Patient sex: M
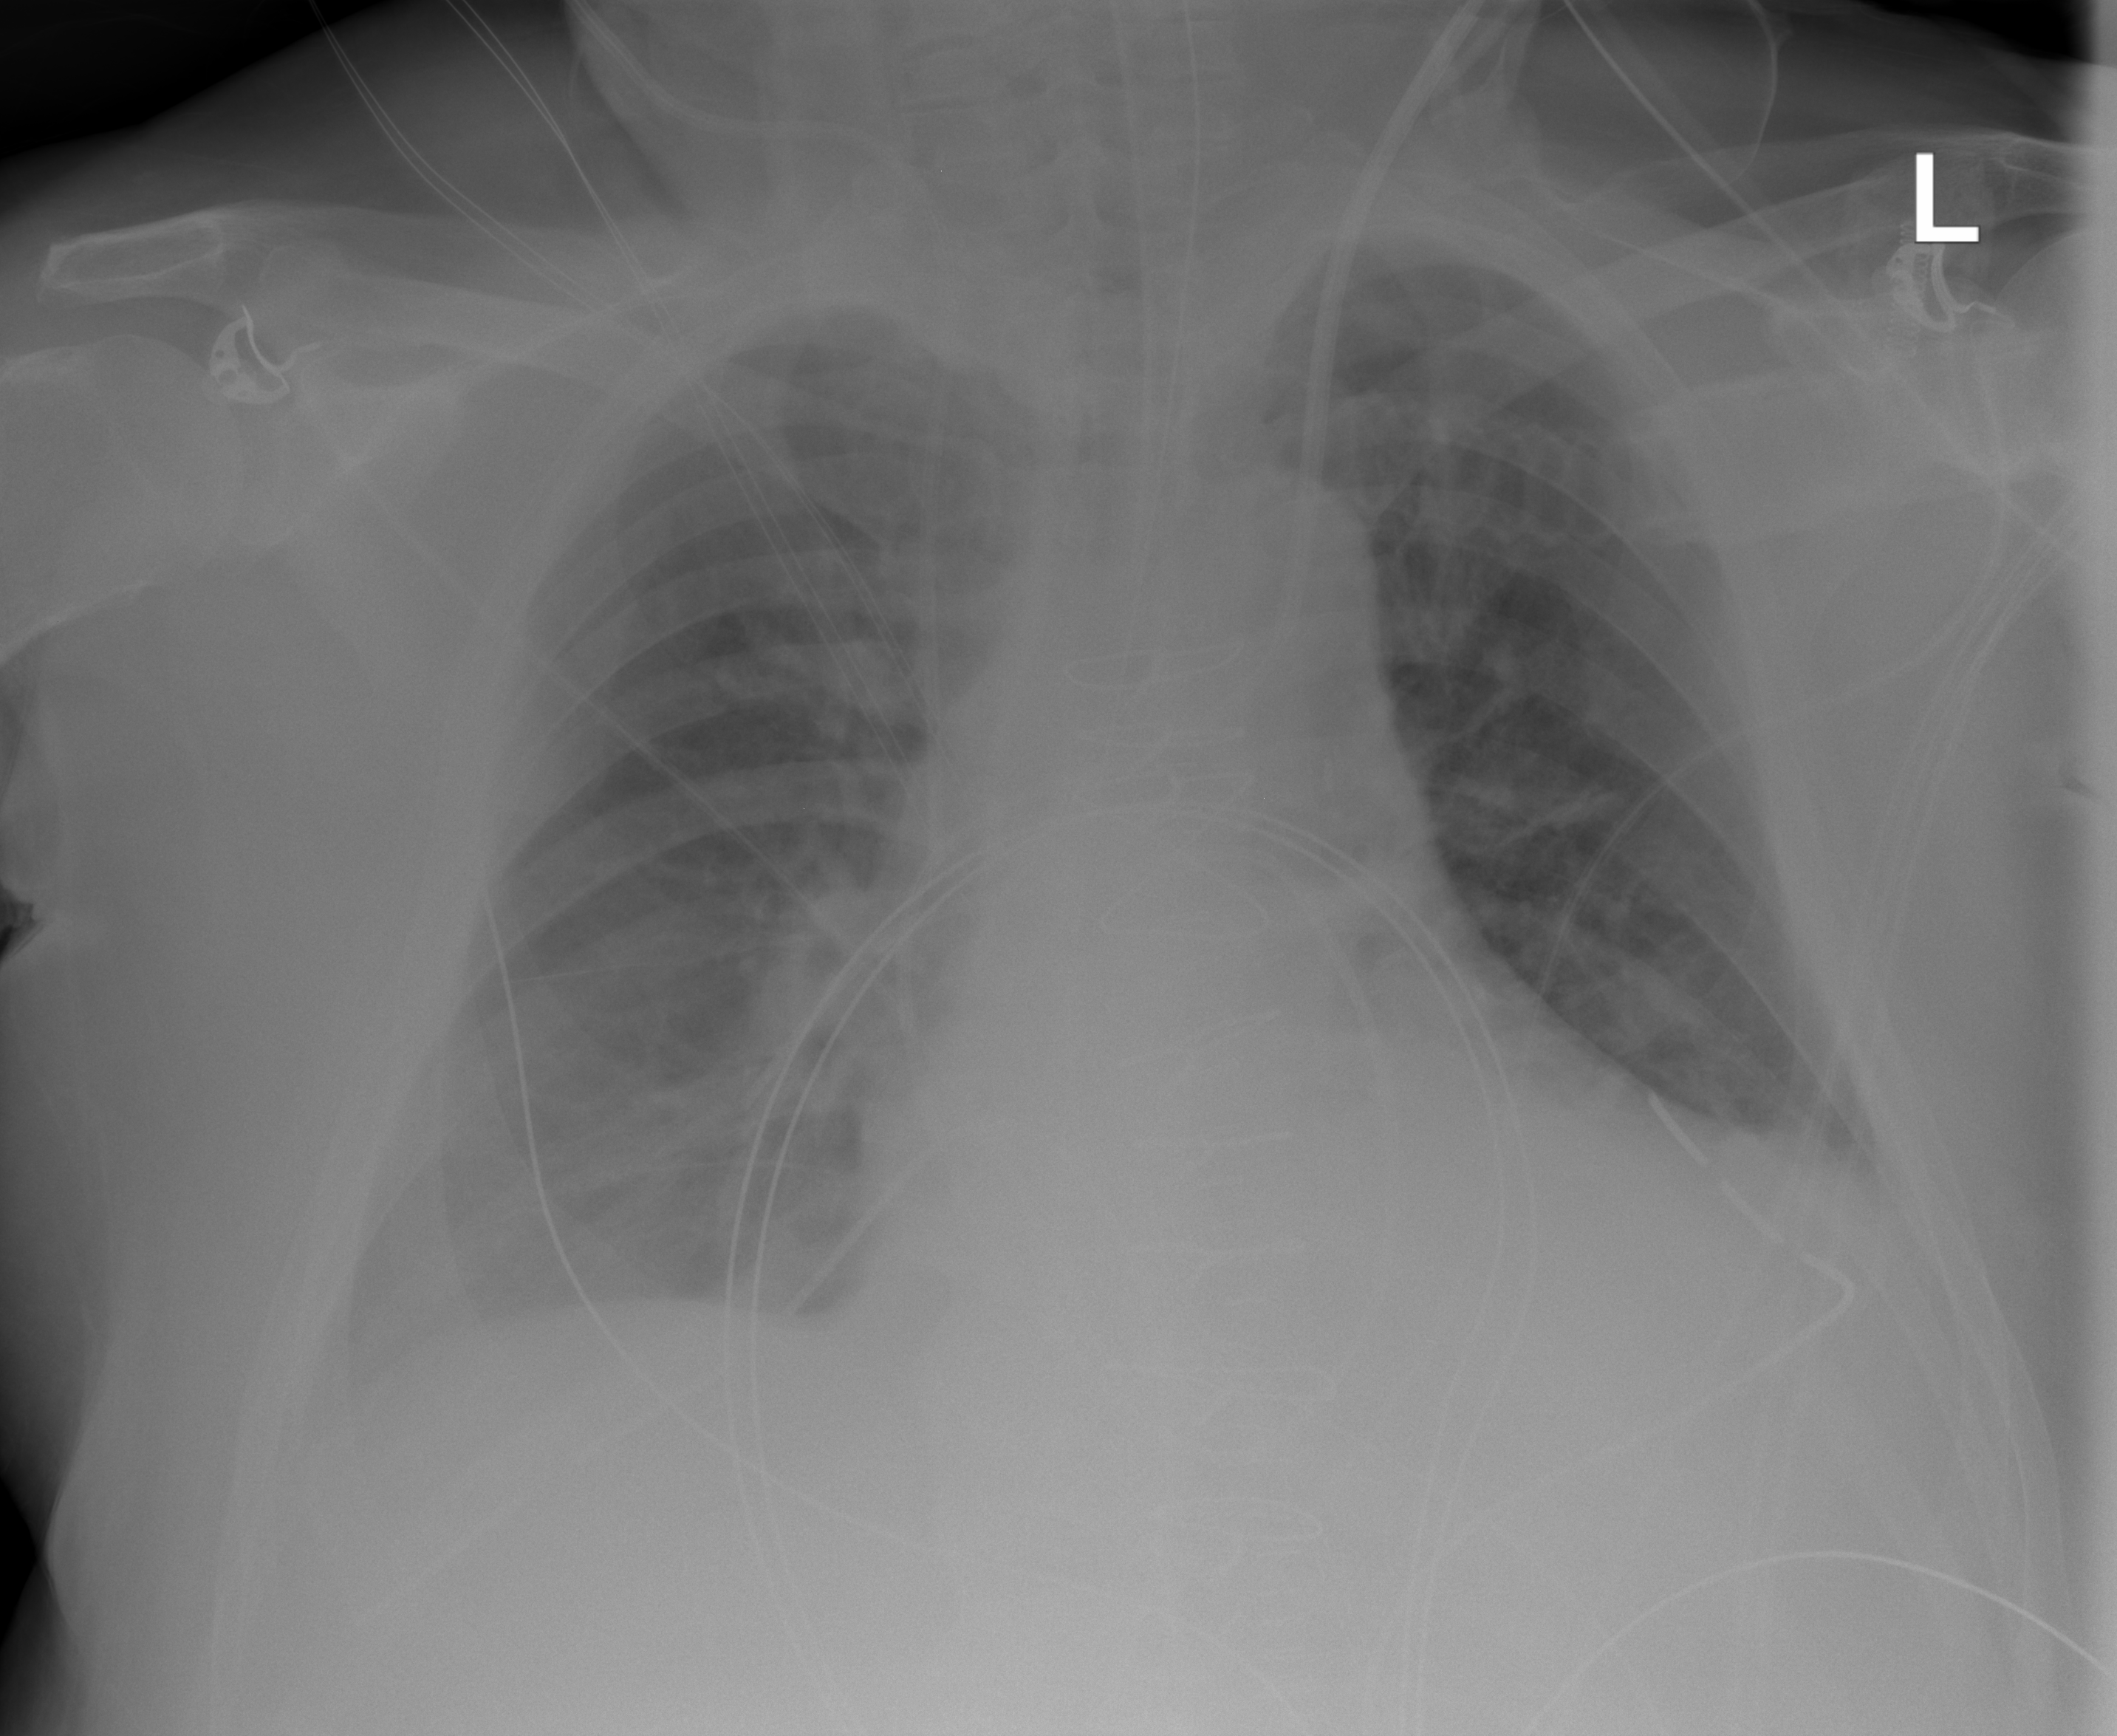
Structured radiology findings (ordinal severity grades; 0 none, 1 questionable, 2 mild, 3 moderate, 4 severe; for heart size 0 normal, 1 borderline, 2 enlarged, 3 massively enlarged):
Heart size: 2
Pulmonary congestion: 2
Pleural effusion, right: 0
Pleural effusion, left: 2
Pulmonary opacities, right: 2
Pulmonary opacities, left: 2
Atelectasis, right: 2
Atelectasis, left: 2